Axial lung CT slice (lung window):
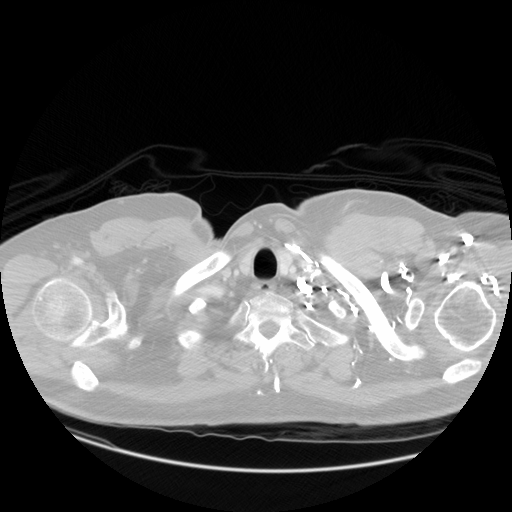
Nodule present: no